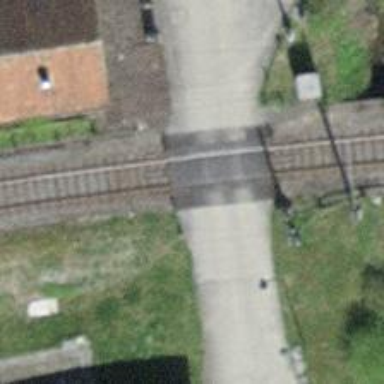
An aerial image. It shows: Level railway crossing with lights and barriers. The crossing also has saltire markings.